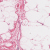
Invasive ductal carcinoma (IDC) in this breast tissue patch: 0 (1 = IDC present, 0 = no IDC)